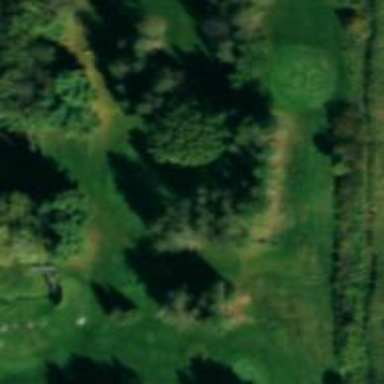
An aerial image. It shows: View of golf hole.